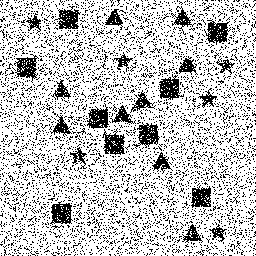
Squares: 9
Triangles: 9
Stars: 6
Total shapes: 24